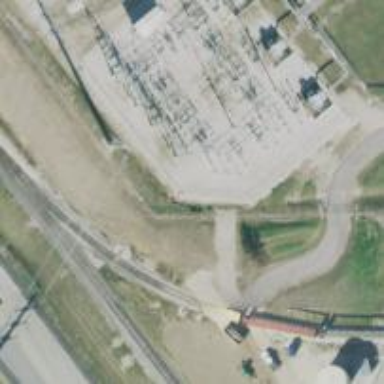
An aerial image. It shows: Switch used for power control.